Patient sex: M
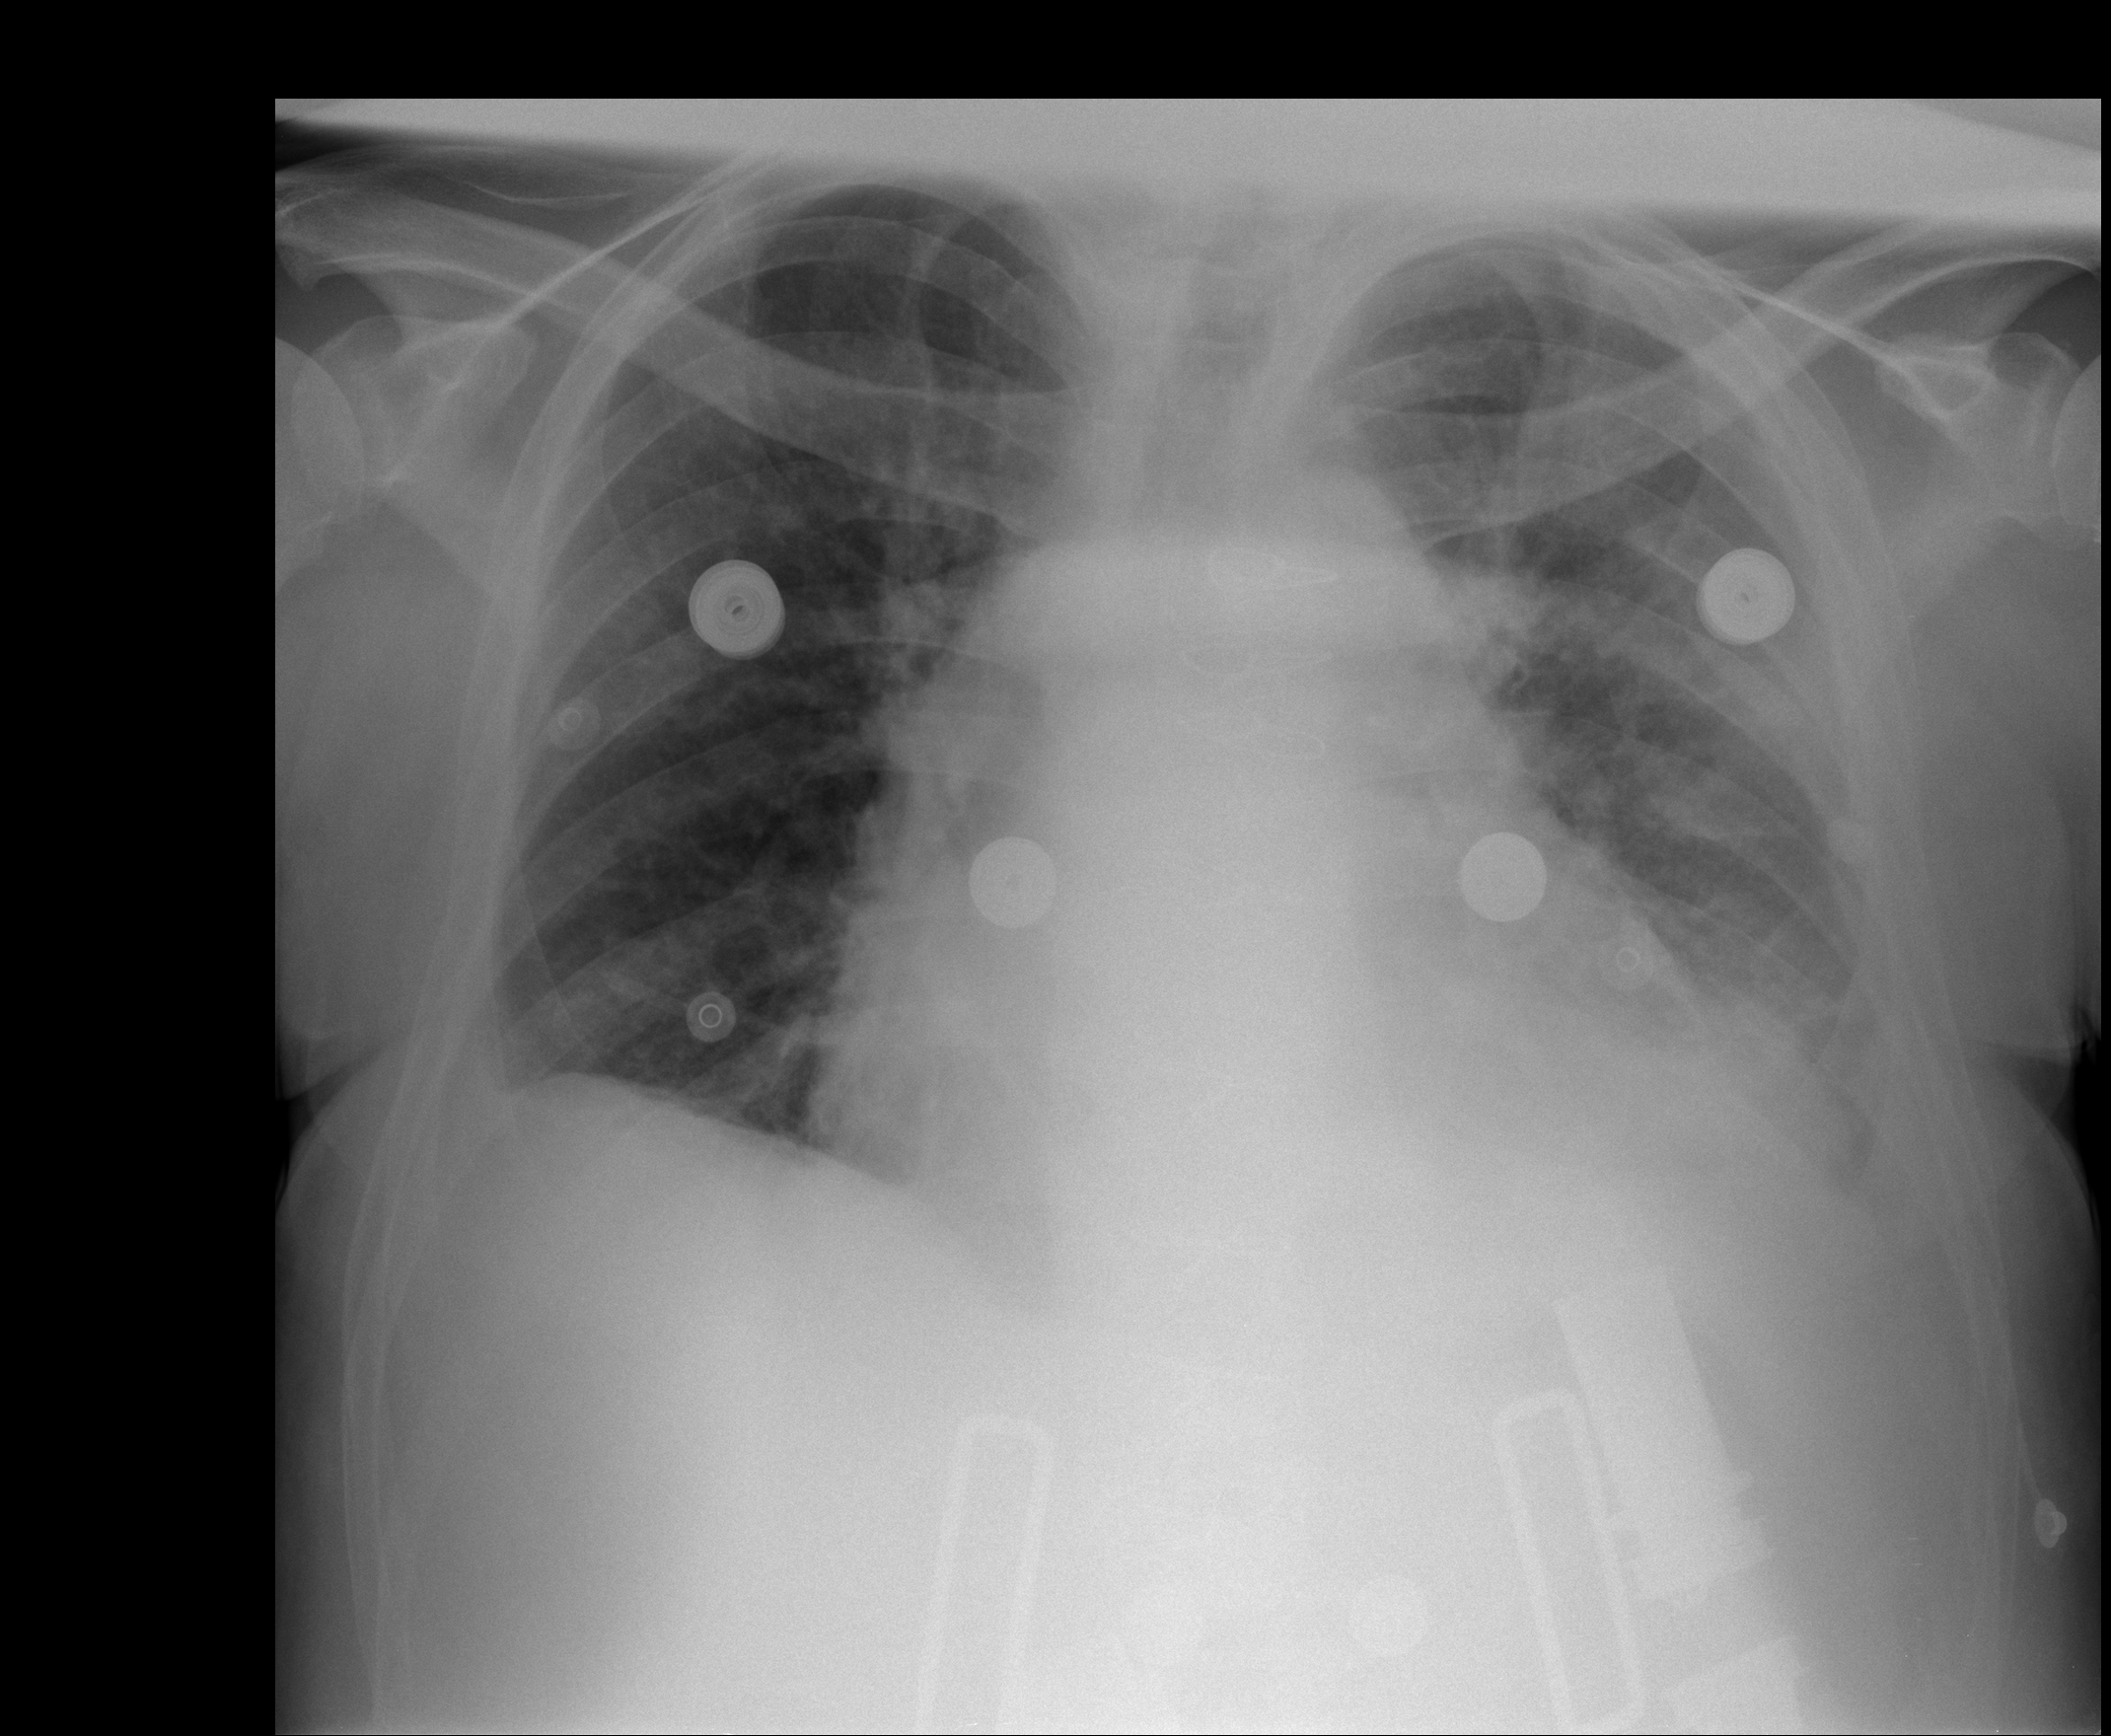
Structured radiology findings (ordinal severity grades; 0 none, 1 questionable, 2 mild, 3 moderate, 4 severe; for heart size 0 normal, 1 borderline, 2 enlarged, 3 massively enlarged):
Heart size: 2
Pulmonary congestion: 2
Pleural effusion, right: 2
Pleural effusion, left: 3
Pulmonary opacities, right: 1
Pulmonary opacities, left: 0
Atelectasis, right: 2
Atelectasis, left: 2